Question: So im testing my shader(vertex+fragment+ on Apple's OpenGL Shader Builder (by simply just importing my shader files) and even though it seems to be working fine so far it doesn't seem to work when i try to use them in my OpenGL Application.
Im going for the simplest form of ambient+diffuse lighting.
Im importing data from this mesh (obj wavefront) -> <URL>
Here is a capture of the problem:
(teapot on OpenGL Shader Builder, cube on OpenGL Application)

My Vertex shader:
'''
#version 120
vec4 ambien = vec4(0.2,0.2,0.2,1.0);
vec4 diffuz = vec4(1.0,1.0,1.0,1.0);
//Fixed Light source position.
vec3 LS = vec3(0.0, 15.0, 5.0);
void main()
{
gl_Position = gl_ProjectionMatrix * gl_ModelViewMatrix * gl_Vertex;
vec4 LS2;
//LS2 = gl_ModelViewProjectionMatrix * vec4(LS,1.0);
vec3 normal, lightDir;
vec4 diffuse, ambient, globalAmbient;
float NdotL;
normal = normalize(gl_NormalMatrix * gl_Normal);
lightDir = normalize(LS.xyz);
NdotL = max(dot(normal, lightDir), 0.0);
diffuse = diffuz * diffuz;
ambient = ambien * ambien;
globalAmbient = ambien * ambien;
gl_FrontColor = NdotL * diffuse + globalAmbient + ambient;
}
'''
My Fragment Shader:
'''
#version 120
void main(void)
{
gl_FragColor = gl_Color;
}
'''
And my OpenGL application drawing routine:
'''
- (void) drawFrameWithObject
{
[[self openGLContext] makeCurrentContext];
[sM useProgram];
glClear(GL_COLOR_BUFFER_BIT | GL_DEPTH_BUFFER_BIT);
glEnable(GL_DEPTH_TEST);
glClearColor(1.0f,1.0f,1.0f,1.0f);
glMatrixMode(GL_PROJECTION);
glLoadIdentity();
float aspect = (float)1024 / (float)576;
glOrtho(-aspect, aspect, -1, 1, -1, 1);
glMatrixMode(GL_MODELVIEW);
glLoadIdentity();
glTranslatef(0.0f, 0.0f, 0.0f);
glScalef(0.3f, 0.3f, 0.3f);
glRotatef(self.rotValue, 1.0f, 1.0f, 0.0f);
glEnableClientState(GL_VERTEX_ARRAY);
//glPolygonMode(GL_FRONT_AND_BACK, GL_LINE);
glBindBuffer(GL_ARRAY_BUFFER, vBo[0]);
glVertexPointer(3, GL_FLOAT, 0, 0);
glBindBuffer(GL_ARRAY_BUFFER, vBo[1]);
glNormalPointer(GL_FLOAT, 0, 0);
glBindBuffer(GL_ELEMENT_ARRAY_BUFFER, vBo[2]);
glDrawElements(GL_TRIANGLES, object.indicesCount, GL_UNSIGNED_INT, 0);
glBindBuffer(GL_ARRAY_BUFFER, 0);
glDisableClientState(GL_VERTEX_ARRAY);
[[self openGLContext] flushBuffer];
}
'''
Bottom line, since my shader is working in OpenGL Shader Builder i think i can safely assume the problem is not in my shaders. Could be the transformations in my application? Some missing opengl state/setting/attribute im missing? I've experimented quite a lot not sure whats wrong.
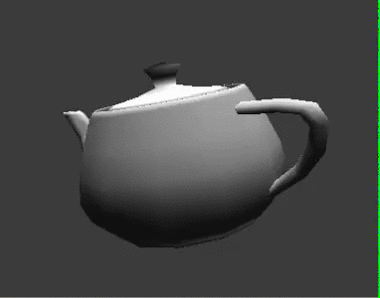
Answer: You set the 'glNormalPointer' to your supposed normal data, but you forgot to enable the normal array at all, using 'glEnableClientState(GL_NORMAL_ARRAY)' (and don't forget to disable it again after drawing), like you did with the position array. So all your vertices have the same default normal, which fits exactly to the effect you observe.